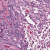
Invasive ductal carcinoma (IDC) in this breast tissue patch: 1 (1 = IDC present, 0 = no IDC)